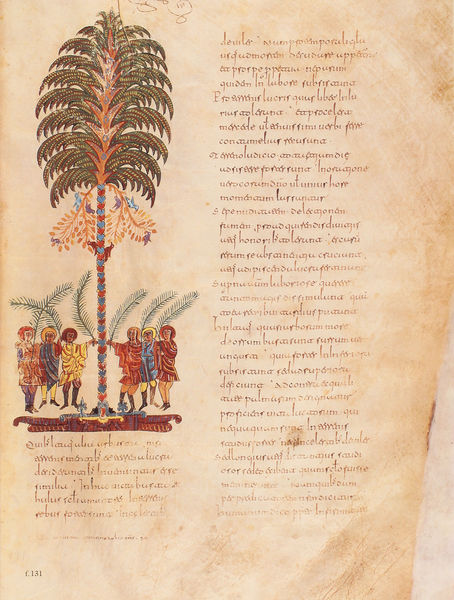
Titel: Beatus-Manuskript
Künstler: Magius
Institution: New York, Pierpont Morgan Library
Schlagwörter: baum, blau, vogel, gelb, grün, menschen, braun, bunt, männer, zeichnung, rot, fächer, vögel, schrift, farben, vergilbt, palme, palmwedel, buch, seite, illustration, text, dattel, pergament, afrikaner, zahl, mittelalter, schriftstück, maibaum, palmblätter, latein, papyrus, buchmalerei, spalte, psalmen, palmsonntag, illumination, seitenzahl, ausländer, multikulturell, poc im mittelalter